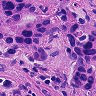
Metastatic tissue present: yes